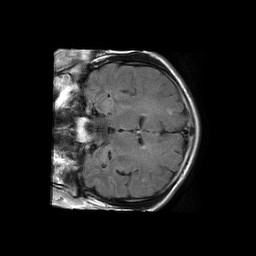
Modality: FLAIR
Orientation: coronal
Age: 58
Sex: male
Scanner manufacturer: philips
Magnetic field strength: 1.5 T
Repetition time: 6 s
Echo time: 0.12 s